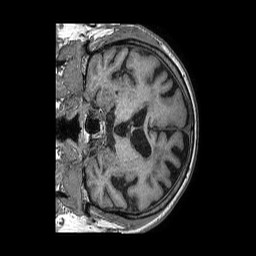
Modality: T1w
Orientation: coronal
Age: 76
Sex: male
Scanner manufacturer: philips
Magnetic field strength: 1.5 T
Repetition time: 0.007555 s
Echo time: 0.003431 s